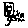
Label: hexagon